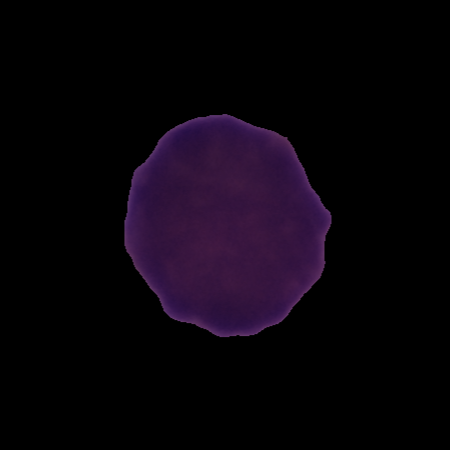
Label: healthy